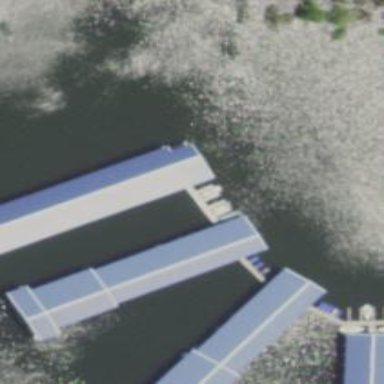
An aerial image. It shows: Roofed boat storage facility.